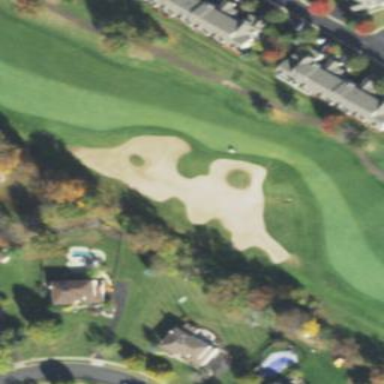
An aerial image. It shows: Golf bunker filled with sandy terrain.